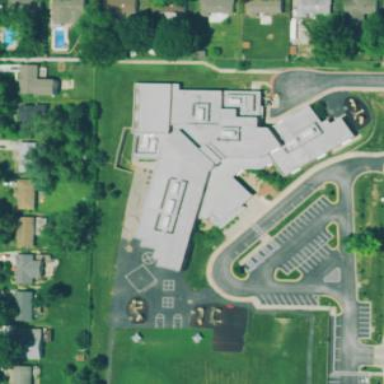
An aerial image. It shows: School building.